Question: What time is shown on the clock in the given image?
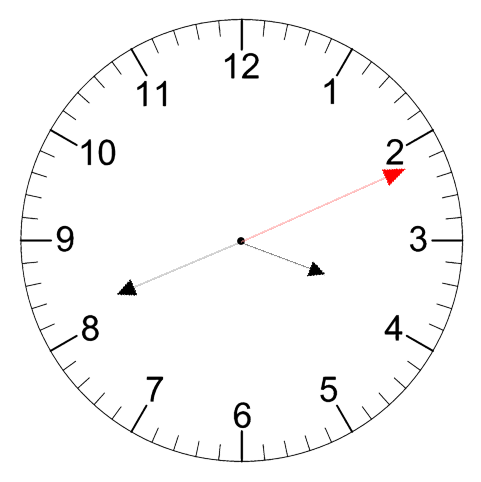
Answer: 03:41:11